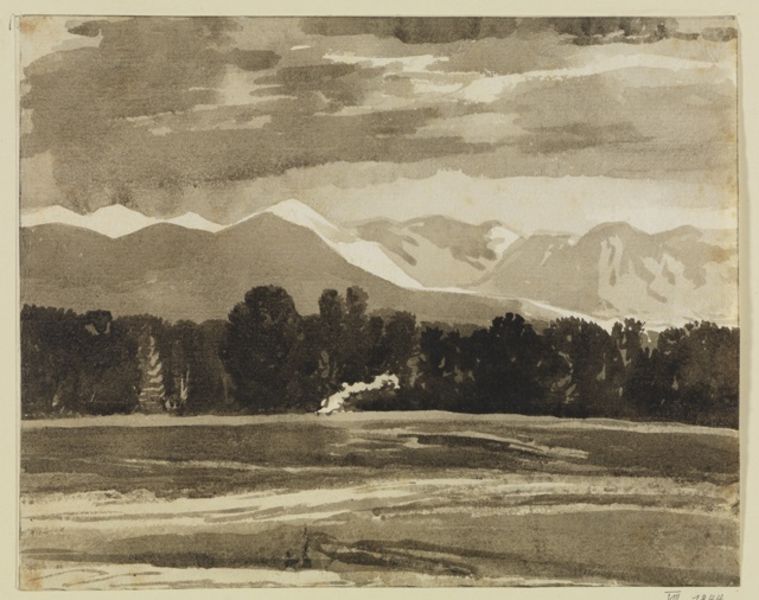
Titel: Gebirgslandschaft: Waldstreifen vor Gebirgskette
Künstler: Ferdinand Kobell
Standort: Karlsruhe
Institution: Staatliche Kunsthalle Karlsruhe
Schlagwörter: baum, berg, blätter, dunkel, feder, felsen, feuer, gemälde, himmel, laub, meer, schatten, wasser, weiß, wolken, aquarell, bäume, fluss, grün, landschaft, see, ufer, braun, grau, hell, licht, schwarz, skizze, zeichnung, ausblick, blick, gras, rasen, schnee, weg, wiese, wolke, beige, malerei, rahmen, bild, signatur, ast, bach, ebene, feld, felder, ferne, gräser, horizont, hügel, natur, stamm, weide, weite, zweige, flach, gewässer, qualm, rauch, insel, land, blatt, tal, wald, boot, bewölkt, schnell, gischt, küste, ruhig, strand, wellen, papier, ruhe, düster, ansicht, naturalismus, studie, acker, abstrakt, berge, bergspitzen, fläche, gebirge, gipfel, gletscher, kette, modern, abstufungen, bergkette, farbe, grafik, graphik, monochrom, wasserfarbe, herbst, winter, rand, sepia, tannen, querformat, still, jahreszahl, baumkronen, grass, waldrand, panorama, laviert, tusche, wasserfarben, alpen, linie, kohle, bewölkung, wälder, acryl, schlicht, druck, schwarz-weiß, kuppe, kuppen, gebirgszug, radierung, lithografie, strich, quer, wässrig, aquatinta, bleistift, tanne, hodler, entwurf, pinselstrich, tinte, reduktion, moor, waldkante, laubbäume, winterlandschaft, horizontal, bergrücken, postkarte, wipfel, graustufen, lavierung, ebenen, federzeichnung, tuschzeichnung, lasierend, lavieren, dreiteilung, mischwald, pinselzeichnung, bergkuppe, waagrecht, tonwert, berghänge, frluss, bergkuppen, lavur, schneefelder, schee, näume, vorgergrund, schneeschmelze, wieser, 19. jahrhundert, bst, 1844, gipfe, schwrz weiß, alandschaft, gebiorge, schwarzwei0, graue wolken, fotografistisch, baumzug, landshscft, voralpenlandschaft, schneehänge, felder und wiesen, laquarell